Question: I am trying to generate a wind line graph, that shows wind gust and average speed for the last 24 hours, with 60 second intervals.

The data comes in every 60 seconds, as you can see the lines are choppy.
I tried using the spline function but it does not help, it only makes the lines a bit thicker.
How to fix this?
Also the band text is behind the graph, when it should be in front, any ideas?
'''
$('#wind').highcharts({
chart: {
type: 'line'
},
title: {
text: 'Wind - Last 24 hours'
},
subtitle: {
text: ''
},
credits: {
enabled: false
},
xAxis: {
type: 'datetime',
labels: {
enabled: true
},
tickInterval: 3600 * 1000,
dateTimeLabelFormats: {
hour: '%H',
day: '%H'
}
},
yAxis: [{
title: {
text: 'Wind speed (km/h)'
},
min: 0,
minorGridLineWidth: 0,
gridLineWidth: 0,
alternateGridColor: null,
plotBands: [{ // Light air
from: 1,
to: 5,
color: 'rgba(68, 170, 213, 0.1)',
label: {
text: 'Light air',
style: {
color: '#606060'
}
}
}, { // Light breeze
from: 6,
to: 11,
color: 'rgba(0, 0, 0, 0)',
label: {
text: 'Light breeze',
style: {
color: '#606060'
}
}
}, { // Gentle breeze
from: 12,
to: 19,
color: 'rgba(68, 170, 213, 0.1)',
label: {
text: 'Gentle breeze',
style: {
color: '#606060'
}
}
}, { // Moderate breeze
from: 20,
to: 28,
color: 'rgba(0, 0, 0, 0)',
label: {
text: 'Moderate breeze',
style: {
color: '#606060'
}
}
}, { // Fresh breeze
from: 29,
to: 38,
color: 'rgba(68, 170, 213, 0.1)',
label: {
text: 'Fresh breeze',
style: {
color: '#606060'
}
}
}, { // Strong breeze
from: 39,
to: 49,
color: 'rgba(0, 0, 0, 0)',
label: {
text: 'Strong breeze',
style: {
color: '#606060'
}
}
}, { // High wind
from: 50,
to: 61,
color: 'rgba(68, 170, 213, 0.1)',
label: {
text: 'High wind',
style: {
color: '#606060'
}
}
},{ // Gale
from: 62,
to: 74,
color: 'rgba(0, 0, 0, 0)',
label: {
text: 'Gale',
style: {
color: '#606060'
}
}
}]
}],
plotOptions: {
line: {
lineWidth: 1
},
marker: {
enabled: false
}
},
series: [{
name: 'Wind Gust',
data: concatenatedWindgust,
},
{
name: 'Wind Average',
data: concatenatedWindavg,
}]
});
});
'''
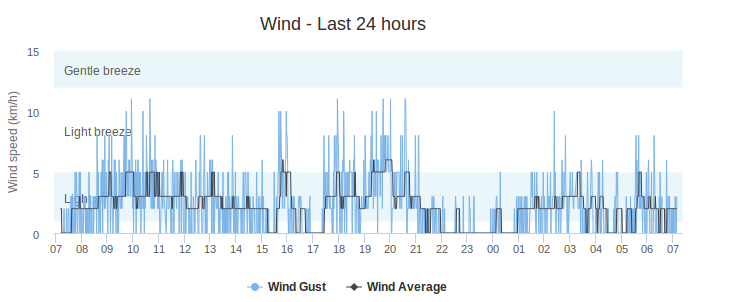
Answer: You can set the zindex of your plot bands like this:
'''
plotBands: [{ // Light air
from: 1,
to: 5,
color: 'rgba(68, 170, 213, 0.1)',
label: {
text: 'Light air',
style: {
color: '#606060'
}
},
zIndex:99
},
'''
<URL>
With regards to the look of the chart, I think you are trying to plot too many points. Minute resolution gives you 1440 points per 24 hours. If your chart is less that 1440 pixels wide, you will lose some points in the plot anyway.
I suggest you either:
1. Change to using 2 minute intervals.
2. Use highstock and show 12 hours with a slider to allow the user to scroll back in time.